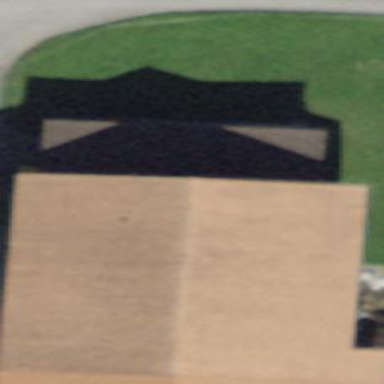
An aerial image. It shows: Barn.